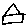
Label: house